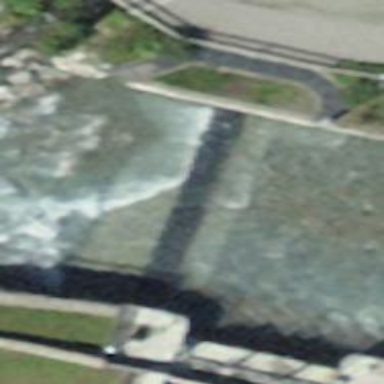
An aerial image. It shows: Weir in waterway.